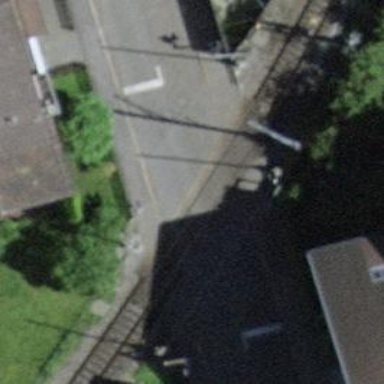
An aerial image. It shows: Level crossing with double half barrier.